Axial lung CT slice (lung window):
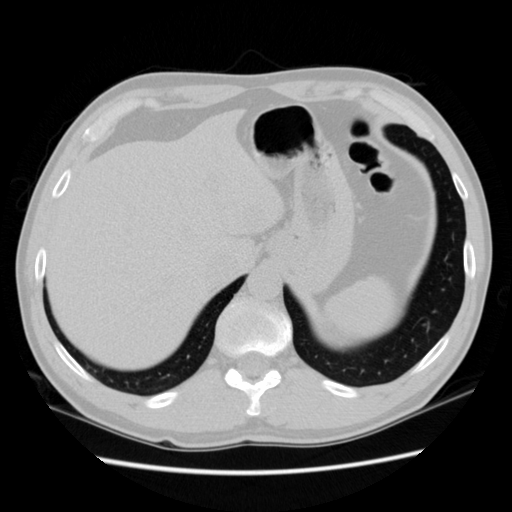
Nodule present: no